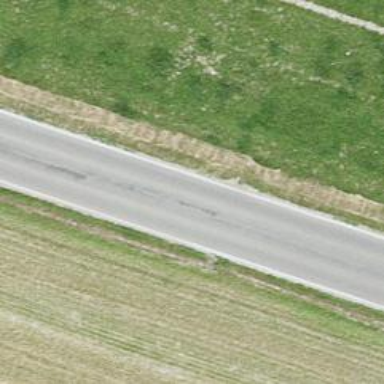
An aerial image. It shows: Asphalt road classified as tertiary.